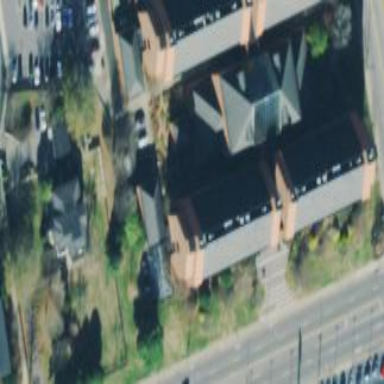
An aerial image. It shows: View of university building.